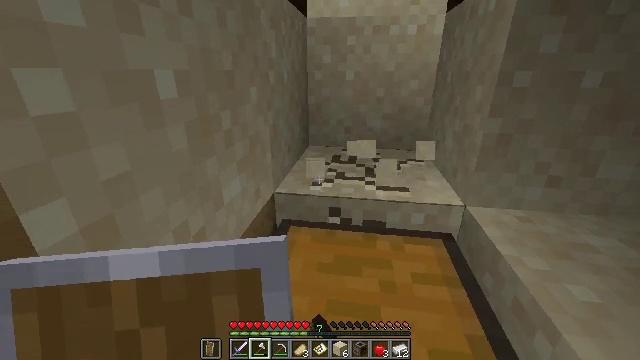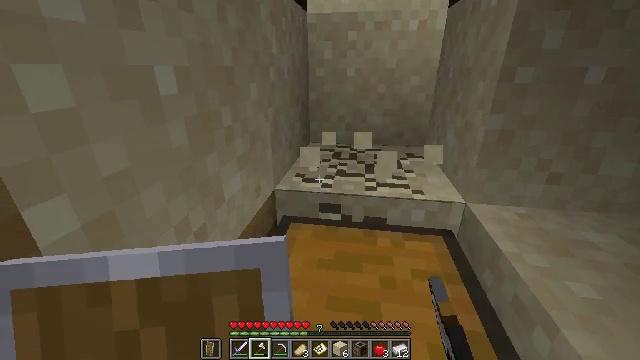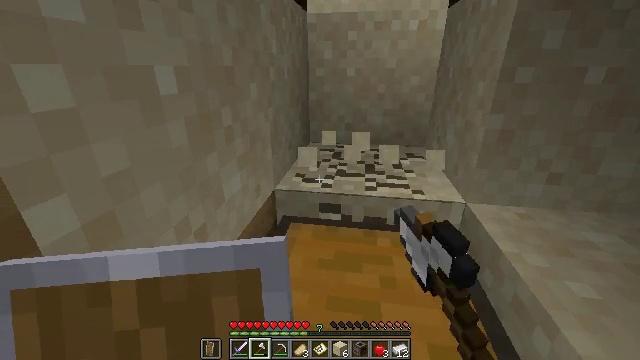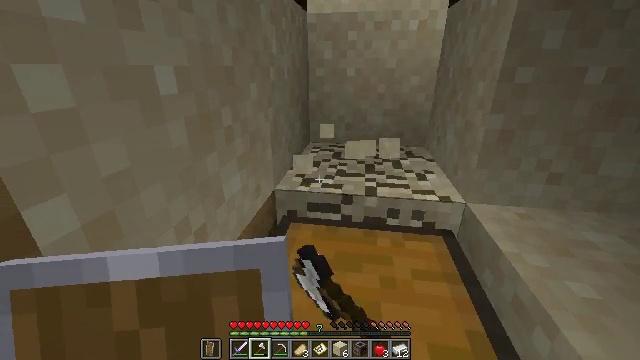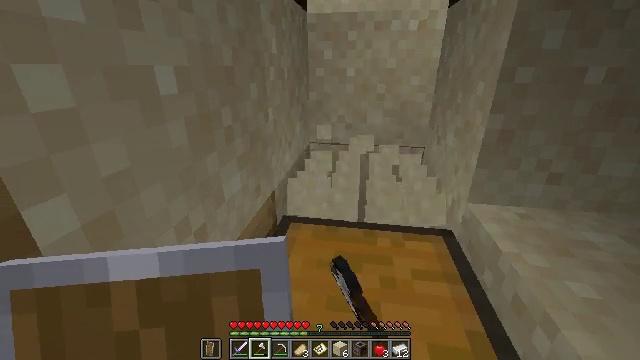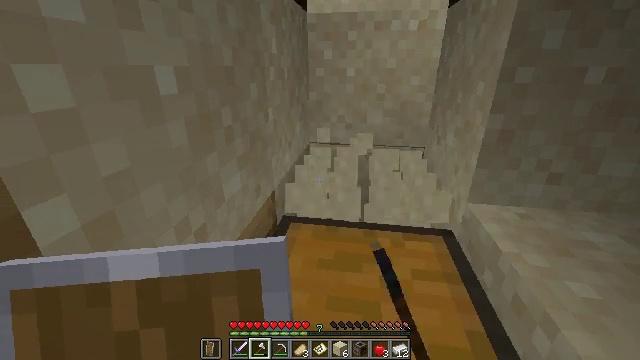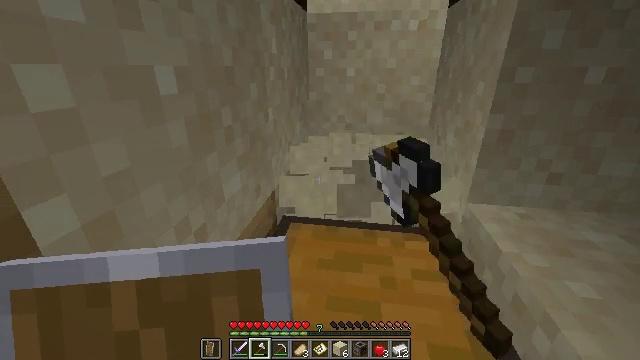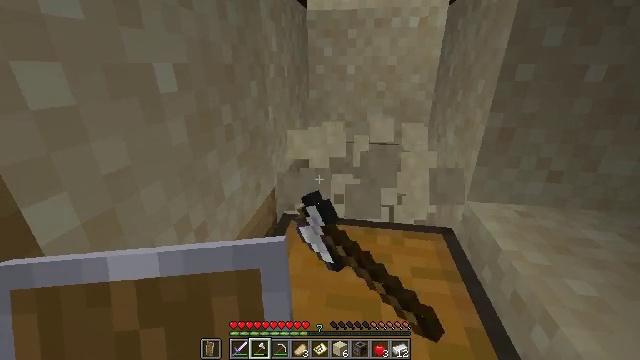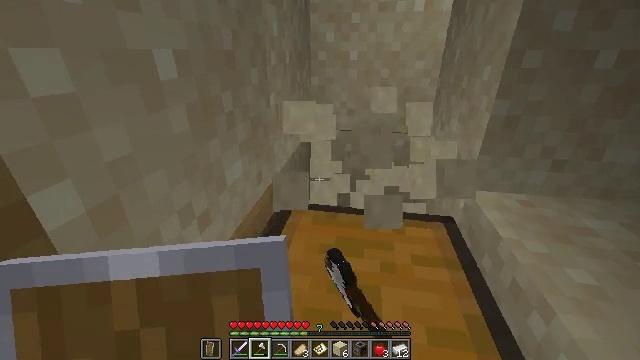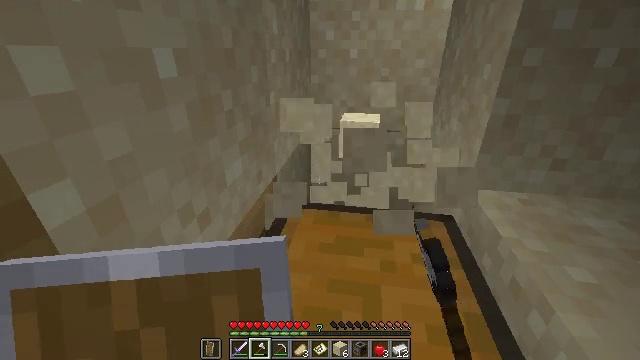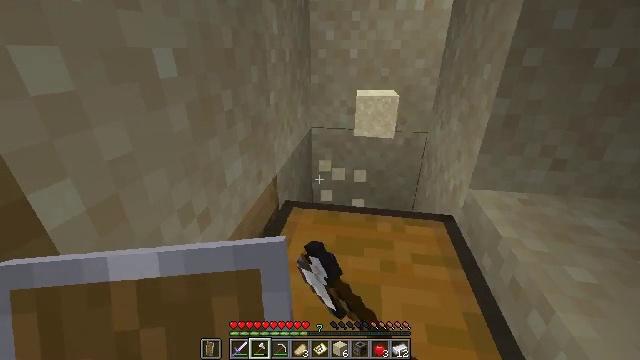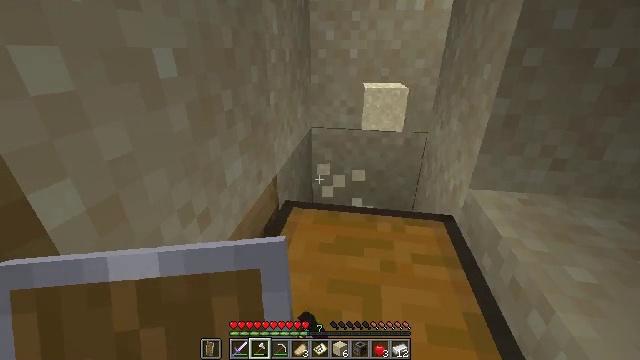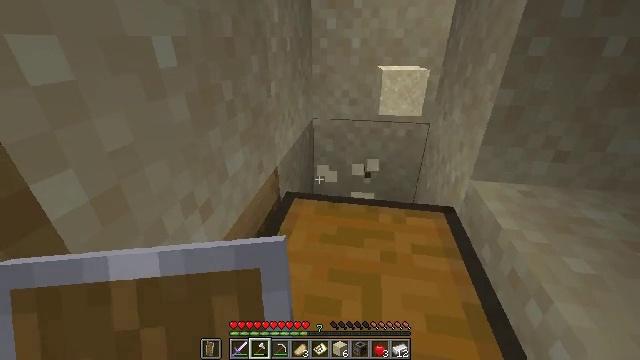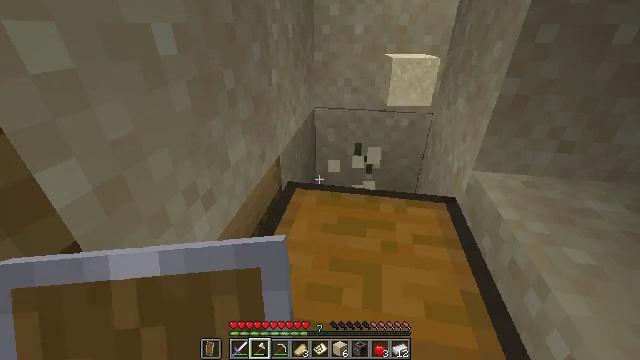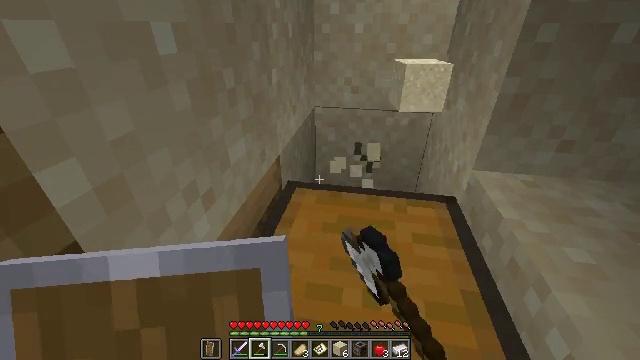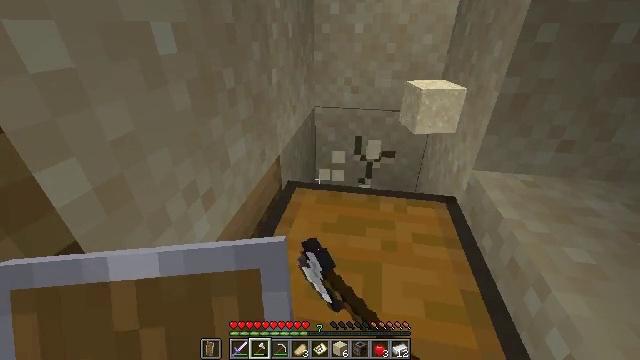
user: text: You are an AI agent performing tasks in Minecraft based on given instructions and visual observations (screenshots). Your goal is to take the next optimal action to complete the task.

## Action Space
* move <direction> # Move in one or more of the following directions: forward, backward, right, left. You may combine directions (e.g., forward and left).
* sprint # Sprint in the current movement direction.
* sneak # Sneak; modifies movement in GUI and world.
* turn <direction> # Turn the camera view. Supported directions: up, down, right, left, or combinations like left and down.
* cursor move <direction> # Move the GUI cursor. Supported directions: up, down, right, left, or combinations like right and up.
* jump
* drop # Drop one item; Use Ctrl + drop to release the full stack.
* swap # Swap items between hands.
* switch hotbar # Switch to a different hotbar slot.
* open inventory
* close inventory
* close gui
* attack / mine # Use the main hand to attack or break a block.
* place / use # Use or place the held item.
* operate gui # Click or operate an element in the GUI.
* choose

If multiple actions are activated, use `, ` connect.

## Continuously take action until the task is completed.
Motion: motion action
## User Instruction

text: Collect sand to make glass.
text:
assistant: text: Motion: attack / mine
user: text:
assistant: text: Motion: attack / mine
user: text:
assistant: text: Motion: attack / mine
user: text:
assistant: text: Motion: attack / mine
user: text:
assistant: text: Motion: attack / mine
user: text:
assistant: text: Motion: attack / mine
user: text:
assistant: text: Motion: attack / mine
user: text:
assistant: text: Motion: turn down, attack / mine
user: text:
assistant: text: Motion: attack / mine
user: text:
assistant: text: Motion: attack / mine
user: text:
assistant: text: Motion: attack / mine
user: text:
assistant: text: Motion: turn down, attack / mine
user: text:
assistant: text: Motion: turn down, attack / mine
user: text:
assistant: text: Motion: attack / mine
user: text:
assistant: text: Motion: attack / mine
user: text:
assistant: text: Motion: attack / mine
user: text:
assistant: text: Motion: attack / mine
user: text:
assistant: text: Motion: turn up, attack / mine
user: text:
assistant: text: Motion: attack / mine
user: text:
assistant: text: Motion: attack / mine
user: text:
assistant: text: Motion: attack / mine
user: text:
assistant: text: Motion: attack / mine
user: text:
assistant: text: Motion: attack / mine
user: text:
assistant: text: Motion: attack / mine
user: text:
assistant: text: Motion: attack / mine
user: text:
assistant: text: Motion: attack / mine
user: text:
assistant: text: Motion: turn left, attack / mine
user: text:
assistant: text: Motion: attack / mine
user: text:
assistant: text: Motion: move right, turn left, attack / mine
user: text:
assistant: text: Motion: move right, attack / mine